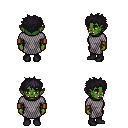
a pixel art fantasy rpg character, female body template, orc, green skin, chain mail, metal pants, raven bedhead hairstyle, leather bracers, black shoes, four views (front, back, left, right), 2x2 character sprite sheet, small pixel art, hard edges, no anti-aliasing